Question: I have a time serie data from 2000-2018, from january to december of each year. I want to overlap the lines of the average values of temp_mean for the period 2000-2016 and the observed temp_mean of 2017-2018.
I could do it with a very hand-made code, however I realize it could be done very much straightforward way with the packages availabe today for managing dates on plots (packages "scales", "lubridate", etc.)
Can someone help me to simplify my work for doing the resulting plot? I will really appreciate it.
'''
suppressWarnings(suppressMessages(library("tidyverse", quietly = T)))
dat <- tibble(
date = seq(as.Date("2010-01-01"), as.Date("2018-12-31"), by=1),
tmean = rgamma(length(date), shape=2, scale=2)) %>%
mutate(year = lubridate::year(date),
month = lubridate::month(date),
julian = lubridate::yday(date))
# calculate daily average temperature for the serie 2010-2016
dat_serie <- dat %>%
filter(year<2017) %>%
group_by(julian) %>%
summarise(
month = first(month),
avg = mean(tmean, .2, na.rm = T)) %>%
ungroup()
p0 <- dat_serie %>%
filter(month %in% c("1", "2", "3", "9","10", "11", "12")) %>%
mutate(julian_AWS = ifelse(julian>=244, julian-243, julian+123)) %>%
ggplot() +
geom_line(aes(julian_AWS, avg, color = factor(month)))+
scale_x_continuous(breaks = c(1,#S
31,#O
61,#N
91,#D
121,#E
151,#F
181),#M
labels = c("Sep", "Oct", "Nov", "Dec", "Jan", "Feb", "Mar"))+
theme(axis.text.x=element_text(hjust=-1))
'''
My main concern is how to match both, the serie and 2017-2018, x-axis values for overlapping the y-values. With some help from <URL> I added the 2017-2018 line:
'''
dat_17_18 <- dat %>%
filter(date >= '2017-09-01', date < '2018-03-30') %>%
mutate(julian_AWS = ifelse(julian>=244, julian-243, julian+123))
p0 + geom_line(data = dat_17_18,
aes(julian_AWS, tmean, linetype = factor(year)))
'''

<URL>
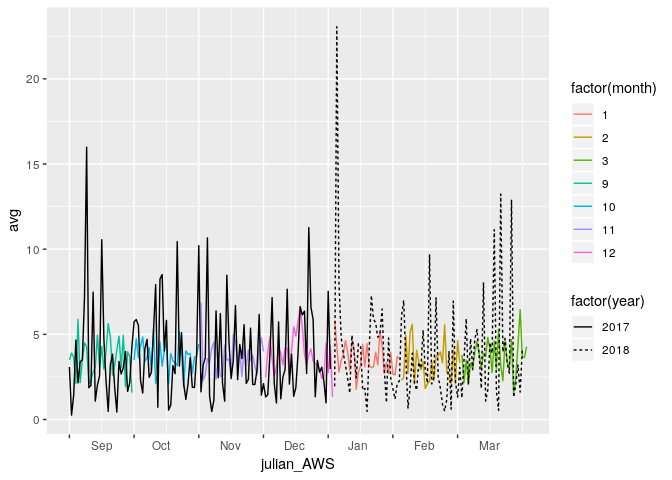
Answer: You're very close. If I understand correctly, you can join your aggregated data to your 2017-2018 data and continue using the dates from your original dataset
'''
dat_17_18 <-
dat %>%
filter(date >= '2017-09-01', date < '2018-03-30') %>%
left_join(dat_serie, by = c("juian", "month"))
ggplot(dat_17_18, aes(x = date)) +
geom_line(aes(y = avg, color = factor(month))) +
geom_line(aes(y = tmean, linetype = factor(year))) +
scale_x_date(date_breaks = "1 month", date_labels = "%b") +
theme(axis.text.x = element_text(hjust = -1))
'''
Also, since we're in the guts of this chart, having the base be an area chart might be easier to read rather than 2 jagged lines.
<URL>
'''
ggplot(dat_17_18, aes(x = date)) +
geom_area(
aes(y = avg, fill = factor(month)),
show.legend = FALSE, alpha = 0.5
) +
geom_line(aes(y = tmean, linetype = factor(year))) +
scale_x_date(date_breaks = "1 month", date_labels = "%b") +
theme(axis.text.x = element_text(hjust = -1))
'''